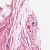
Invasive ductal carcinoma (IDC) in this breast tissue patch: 0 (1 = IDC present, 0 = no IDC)